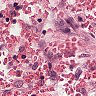
Metastatic tissue present: no